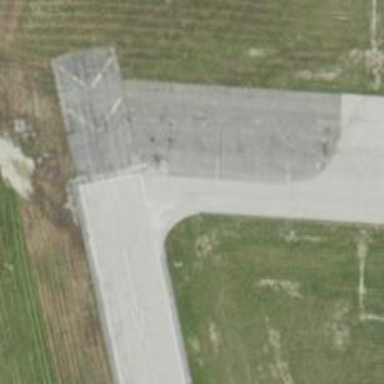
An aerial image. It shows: Image of taxiway at airport.